Field crop: maize
Growth stage: 2
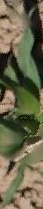
Species: maize